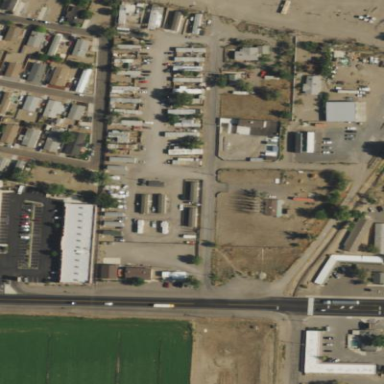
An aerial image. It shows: Residential area known as trailer park.